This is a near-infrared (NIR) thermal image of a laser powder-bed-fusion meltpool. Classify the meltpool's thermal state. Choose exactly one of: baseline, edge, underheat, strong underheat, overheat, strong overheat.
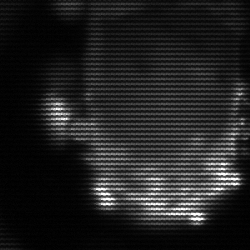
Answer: baseline